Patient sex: F
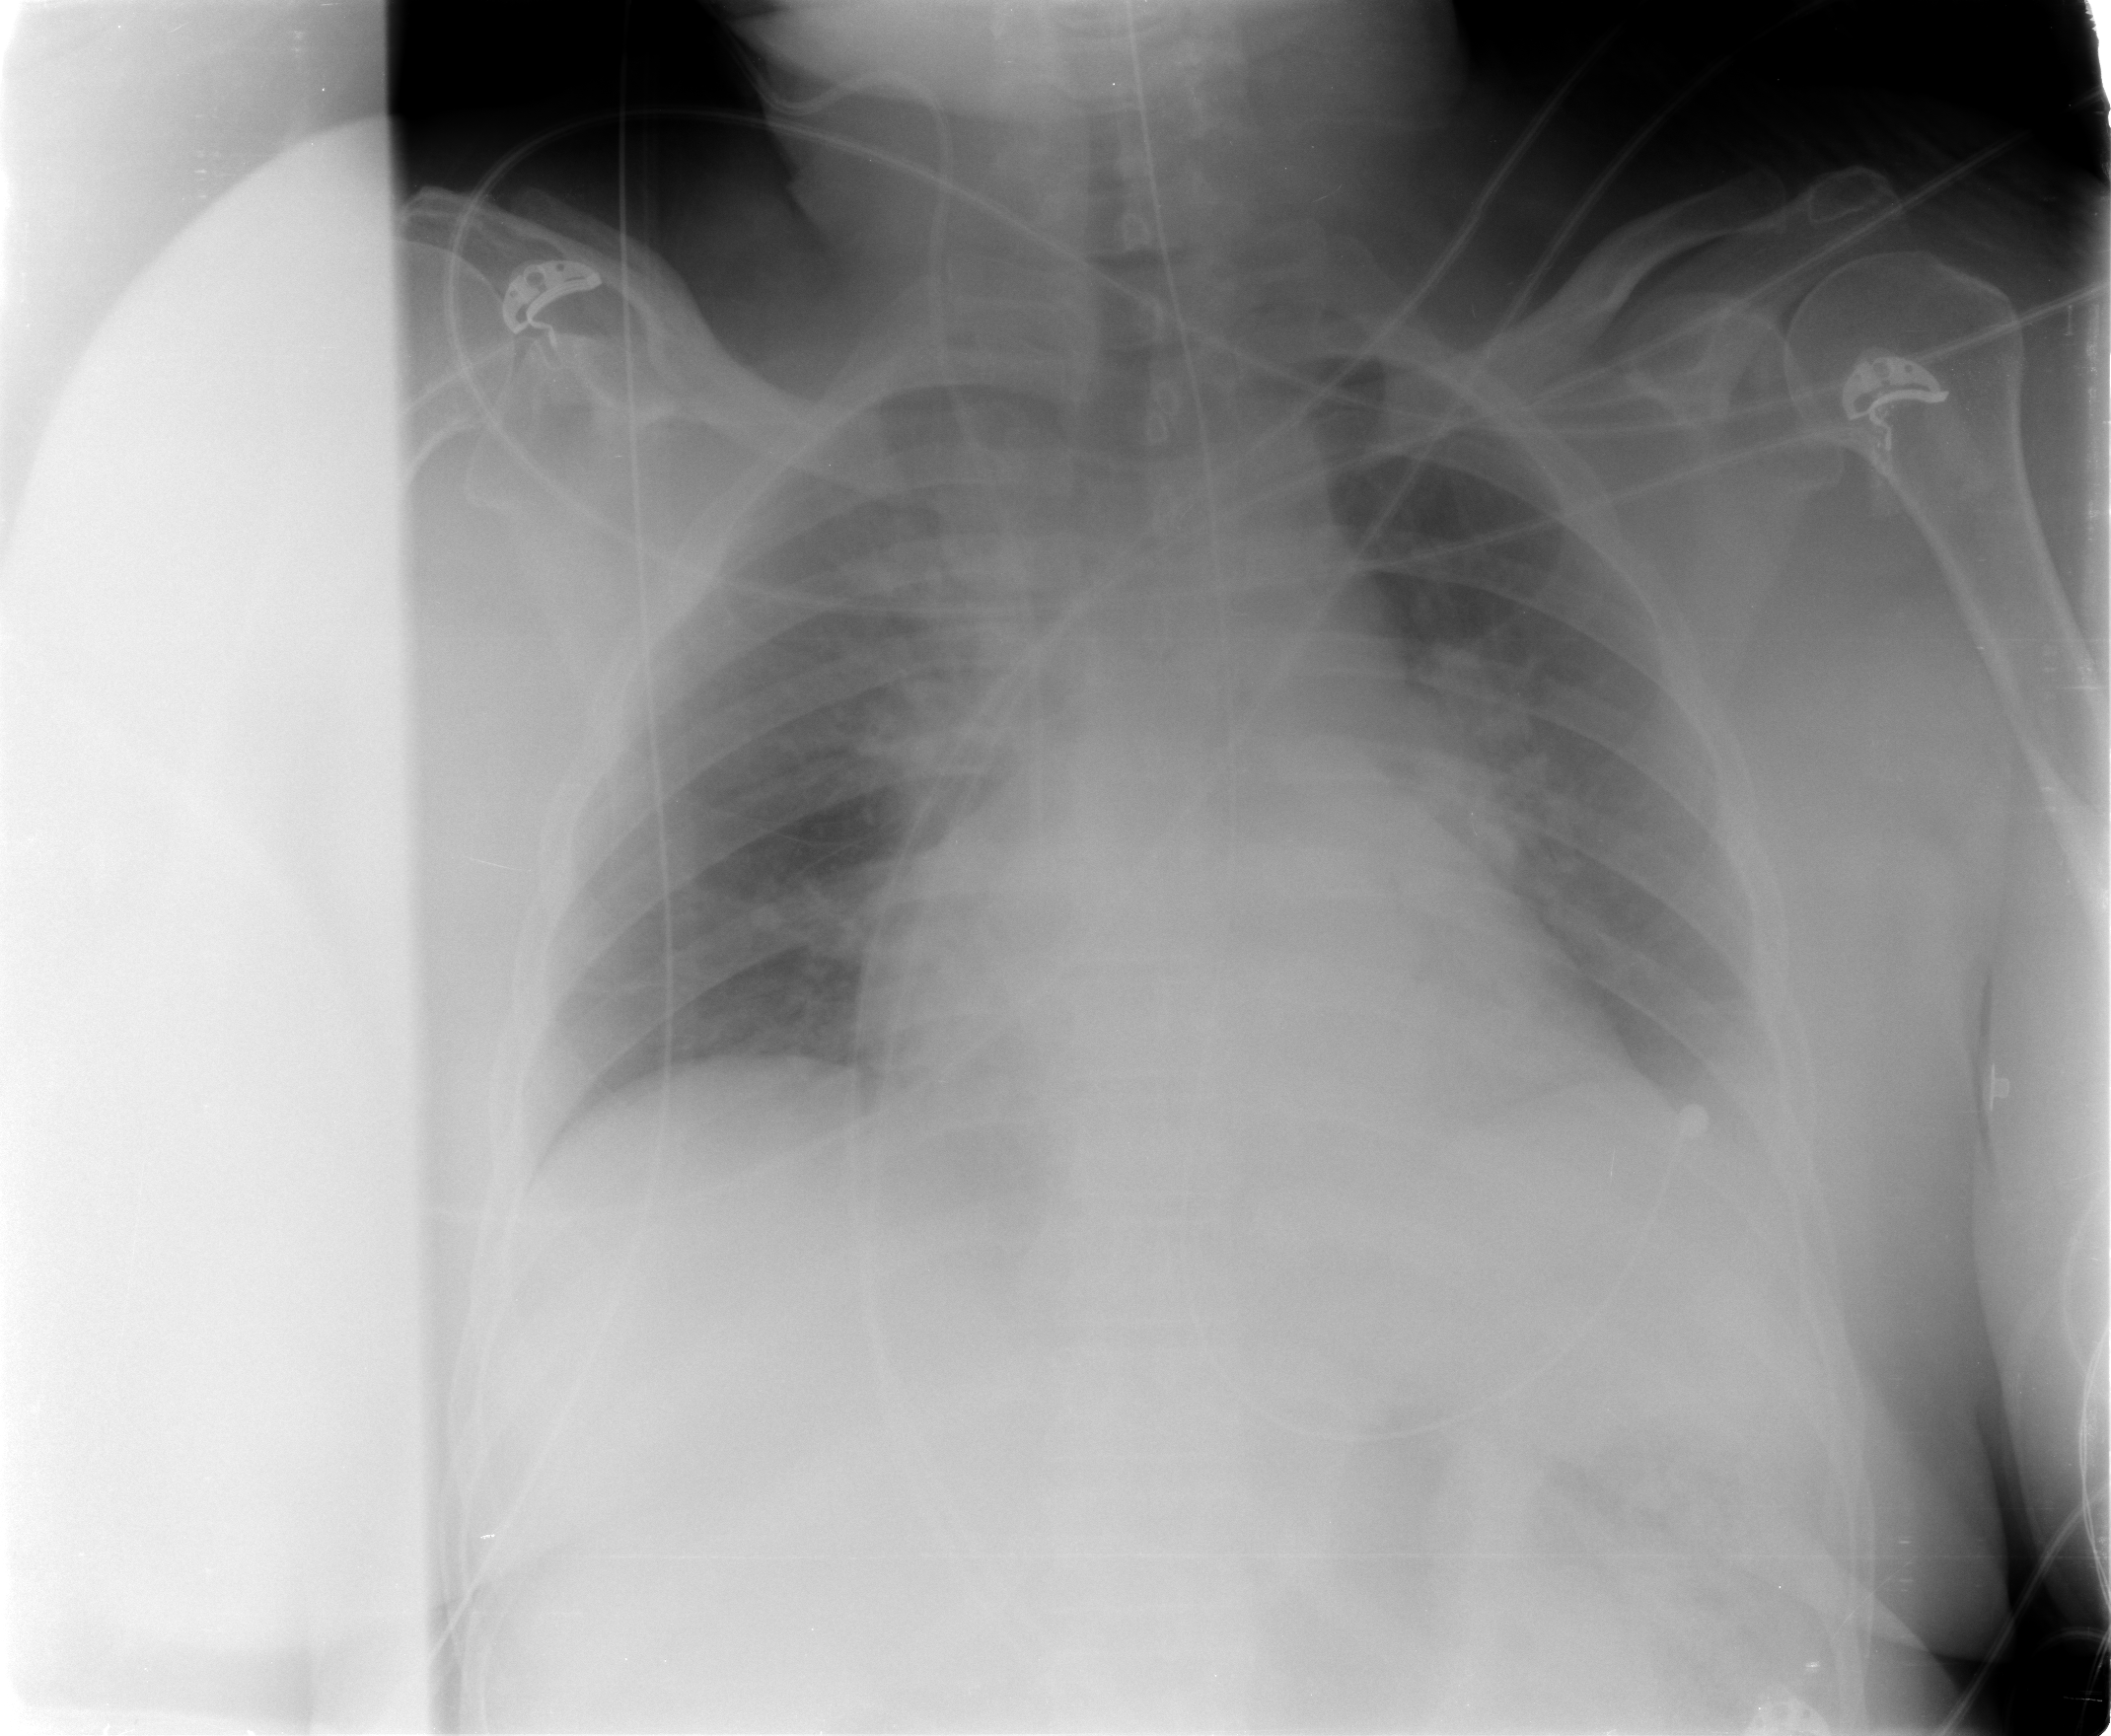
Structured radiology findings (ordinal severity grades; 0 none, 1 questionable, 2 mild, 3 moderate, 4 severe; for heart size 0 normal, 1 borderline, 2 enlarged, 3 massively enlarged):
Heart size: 2
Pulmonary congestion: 0
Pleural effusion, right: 0
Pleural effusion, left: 0
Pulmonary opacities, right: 2
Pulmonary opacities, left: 0
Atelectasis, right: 0
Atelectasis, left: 0